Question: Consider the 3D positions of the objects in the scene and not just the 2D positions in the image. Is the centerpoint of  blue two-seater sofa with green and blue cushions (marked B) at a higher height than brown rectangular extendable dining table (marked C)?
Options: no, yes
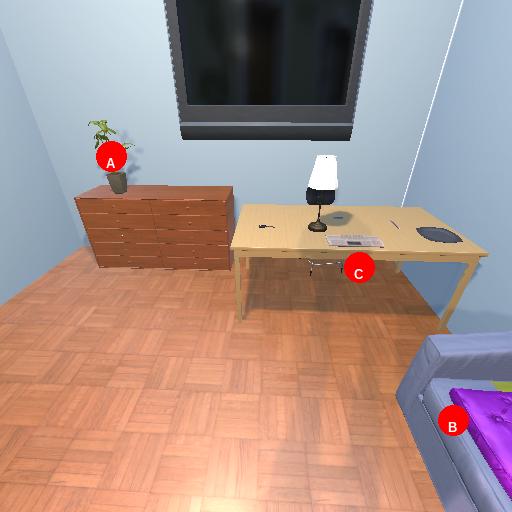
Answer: no